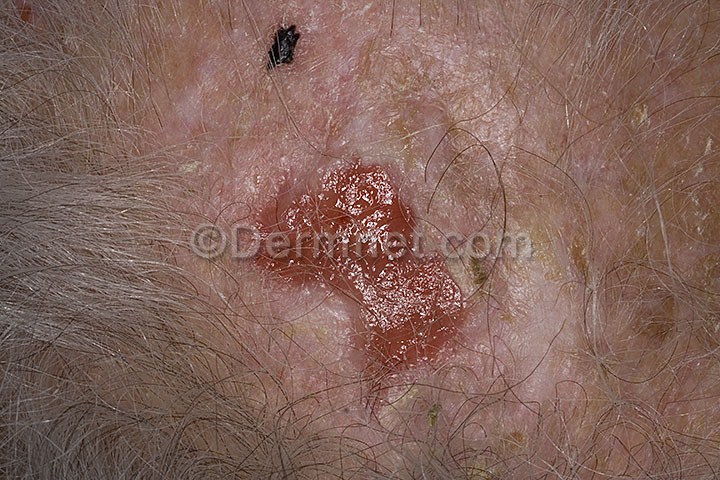
Disease: Actinic Keratosis Basal Cell Carcinoma and other Malignant Lesions